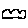
Label: cloud